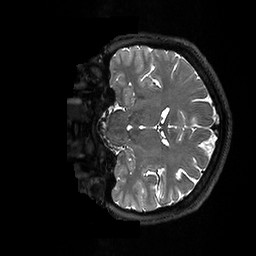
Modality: T2w
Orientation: coronal
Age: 37
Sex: female
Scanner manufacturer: ge
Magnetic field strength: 3 T
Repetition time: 3.202 s
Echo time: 0.06663 s